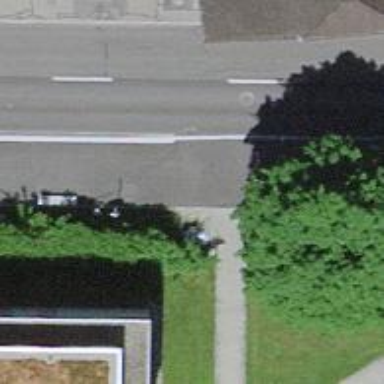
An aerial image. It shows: Post box is visible.